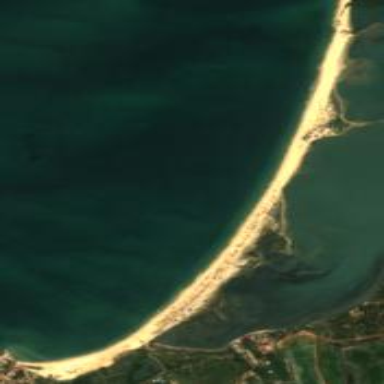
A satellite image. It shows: Beautiful beach with natural surroundings.